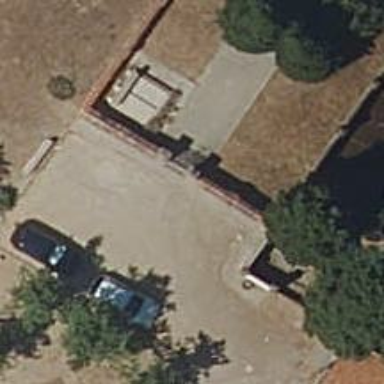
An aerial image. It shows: Gate.